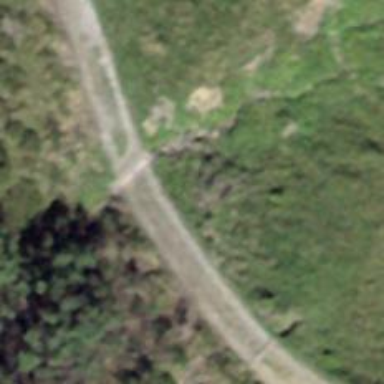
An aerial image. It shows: Culvert tunnel.